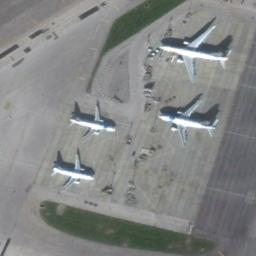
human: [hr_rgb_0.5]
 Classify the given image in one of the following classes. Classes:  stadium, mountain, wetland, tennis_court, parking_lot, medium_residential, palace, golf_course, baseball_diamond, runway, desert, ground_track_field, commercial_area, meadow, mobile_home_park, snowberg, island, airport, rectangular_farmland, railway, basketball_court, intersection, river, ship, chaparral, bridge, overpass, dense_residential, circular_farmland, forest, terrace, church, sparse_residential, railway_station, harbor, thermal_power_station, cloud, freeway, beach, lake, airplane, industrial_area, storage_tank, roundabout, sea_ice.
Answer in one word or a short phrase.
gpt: airplane